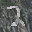
Label: 2